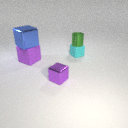
small cyan rubber cube below small green metal cylinder